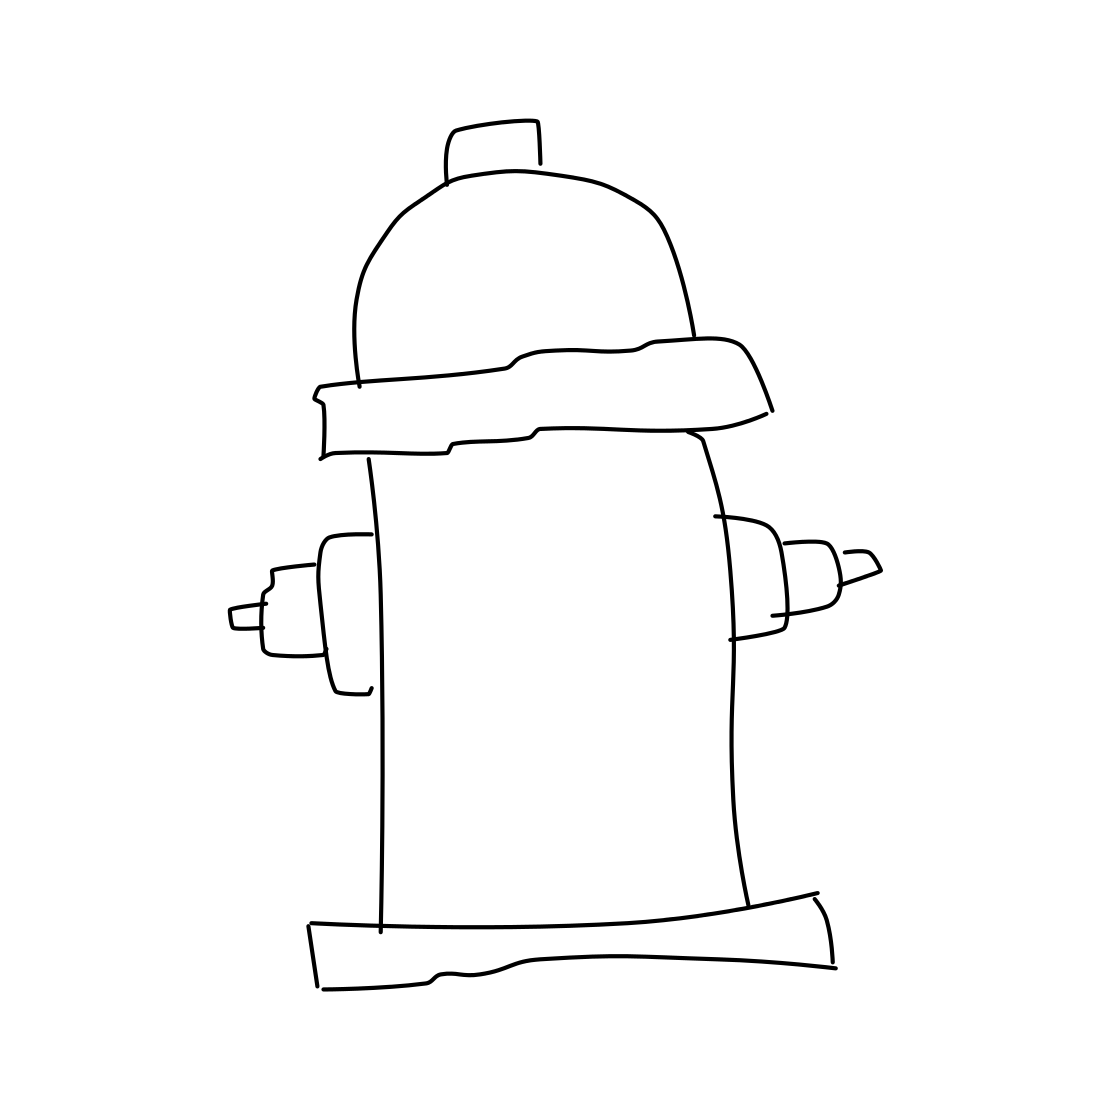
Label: fire hydrant